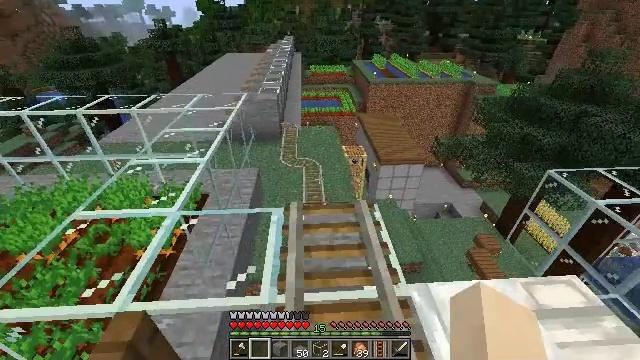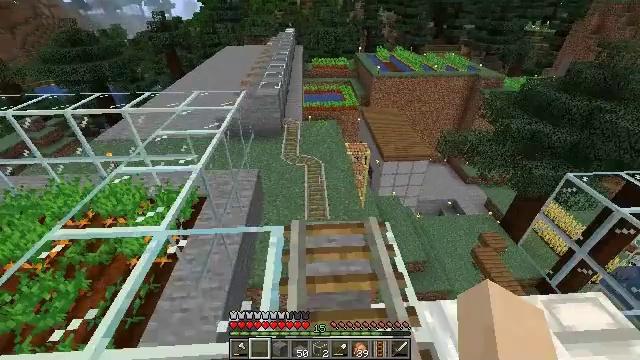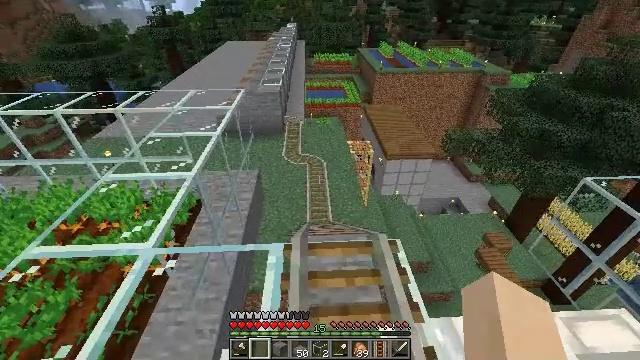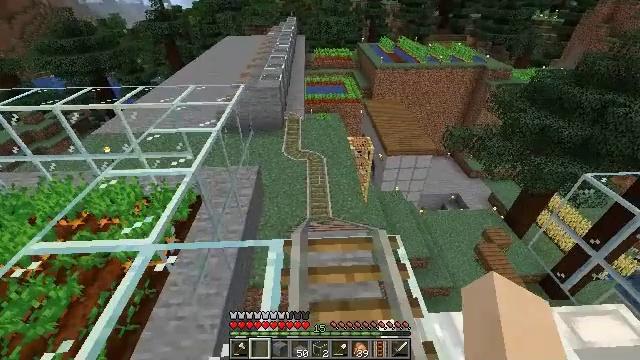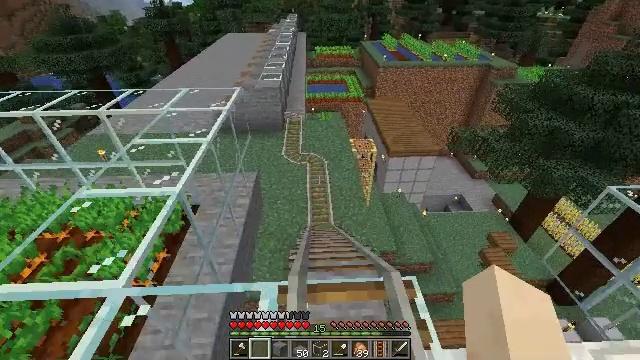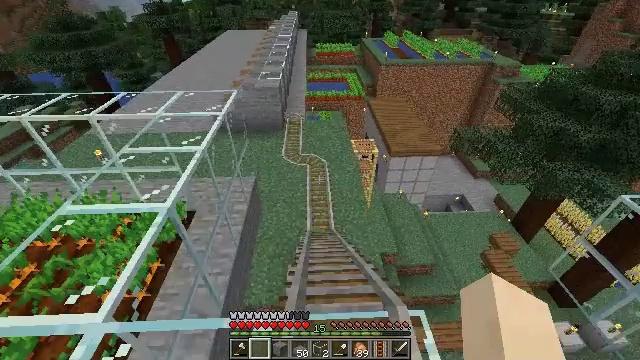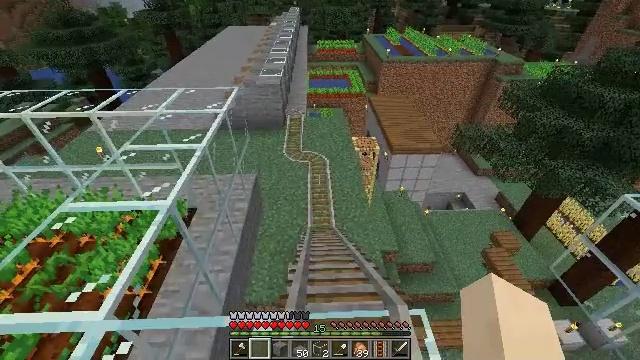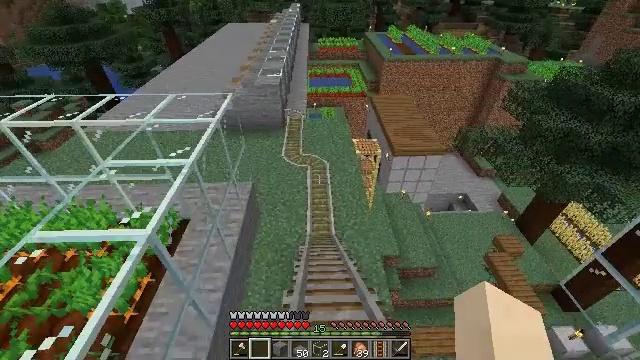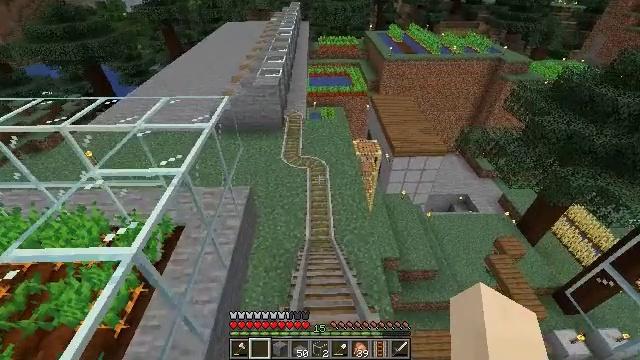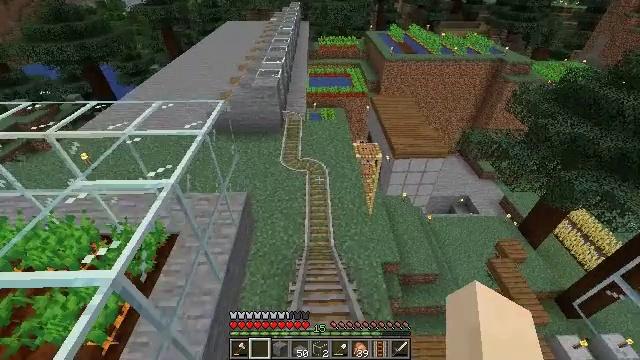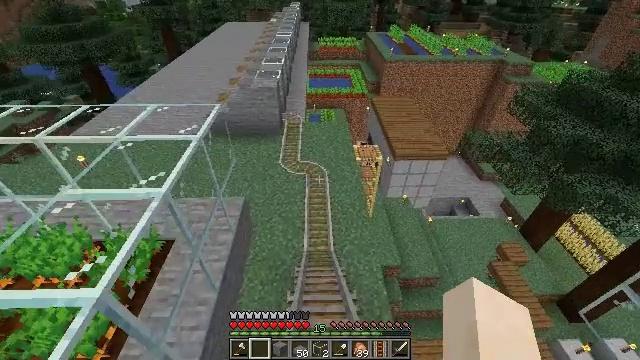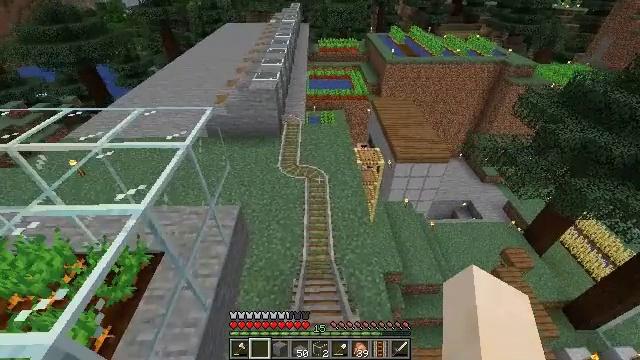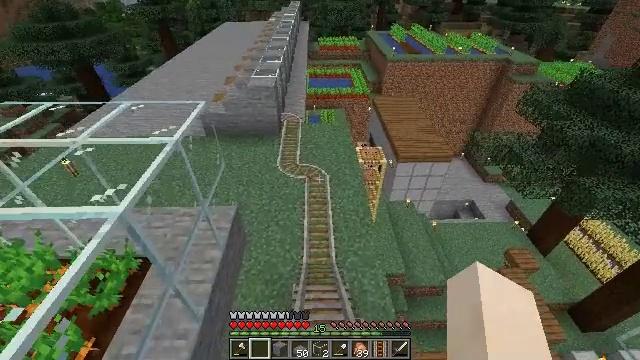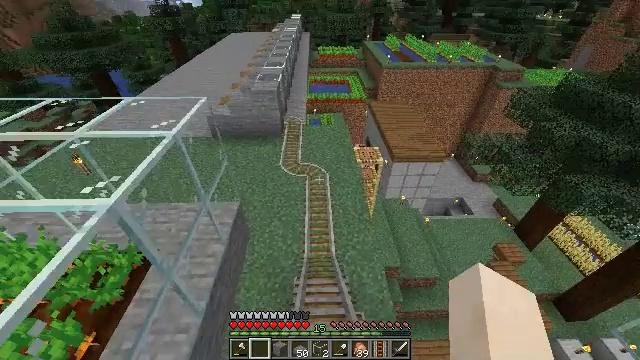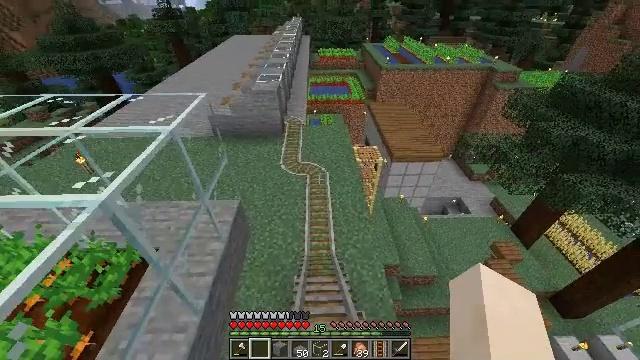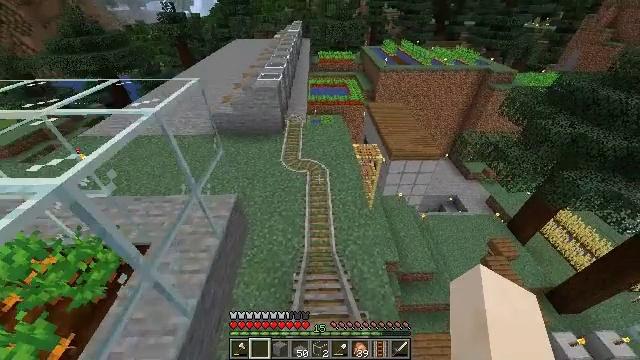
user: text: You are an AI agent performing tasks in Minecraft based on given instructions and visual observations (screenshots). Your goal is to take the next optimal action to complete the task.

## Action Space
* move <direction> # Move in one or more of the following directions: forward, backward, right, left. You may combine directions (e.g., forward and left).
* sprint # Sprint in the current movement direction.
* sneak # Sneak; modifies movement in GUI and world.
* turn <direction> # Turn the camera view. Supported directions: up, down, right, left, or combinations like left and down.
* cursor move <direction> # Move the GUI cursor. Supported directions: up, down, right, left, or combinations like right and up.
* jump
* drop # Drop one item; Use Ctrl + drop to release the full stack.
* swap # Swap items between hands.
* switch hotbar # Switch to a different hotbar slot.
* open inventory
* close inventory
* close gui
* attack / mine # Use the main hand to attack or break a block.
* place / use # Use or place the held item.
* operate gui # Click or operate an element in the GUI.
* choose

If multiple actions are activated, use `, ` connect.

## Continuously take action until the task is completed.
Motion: motion action
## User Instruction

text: Pick up the rail by attacking it.
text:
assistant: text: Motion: move forward, turn down
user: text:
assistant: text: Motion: move forward, turn down
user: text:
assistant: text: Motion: move forward
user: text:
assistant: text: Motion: move forward
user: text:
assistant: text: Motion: move forward
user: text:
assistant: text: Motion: move forward
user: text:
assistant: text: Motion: move forward
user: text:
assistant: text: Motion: move forward
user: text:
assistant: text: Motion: move forward
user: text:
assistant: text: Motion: move forward
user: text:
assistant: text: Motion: move forward
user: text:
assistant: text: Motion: move forward, sprint
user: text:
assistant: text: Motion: move forward, sprint
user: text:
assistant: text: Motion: move forward, sprint
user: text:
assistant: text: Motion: move forward, sprint
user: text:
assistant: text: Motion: move forward, sprint
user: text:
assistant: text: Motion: move forward, sprint
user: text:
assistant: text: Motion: move forward, sprint
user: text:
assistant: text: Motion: move forward, turn right and up
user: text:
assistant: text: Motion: move forward, turn right and up
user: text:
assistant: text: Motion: move forward, sprint, turn up
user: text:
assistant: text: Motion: move forward, sprint
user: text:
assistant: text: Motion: move forward, sprint
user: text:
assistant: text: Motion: move forward, sprint
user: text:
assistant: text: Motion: move forward, sprint
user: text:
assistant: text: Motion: move forward, sprint
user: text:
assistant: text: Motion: move forward, turn left and up
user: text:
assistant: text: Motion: move forward, turn left and up
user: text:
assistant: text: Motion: move forward, turn left and up
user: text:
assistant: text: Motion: move forward, turn left and up